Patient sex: M
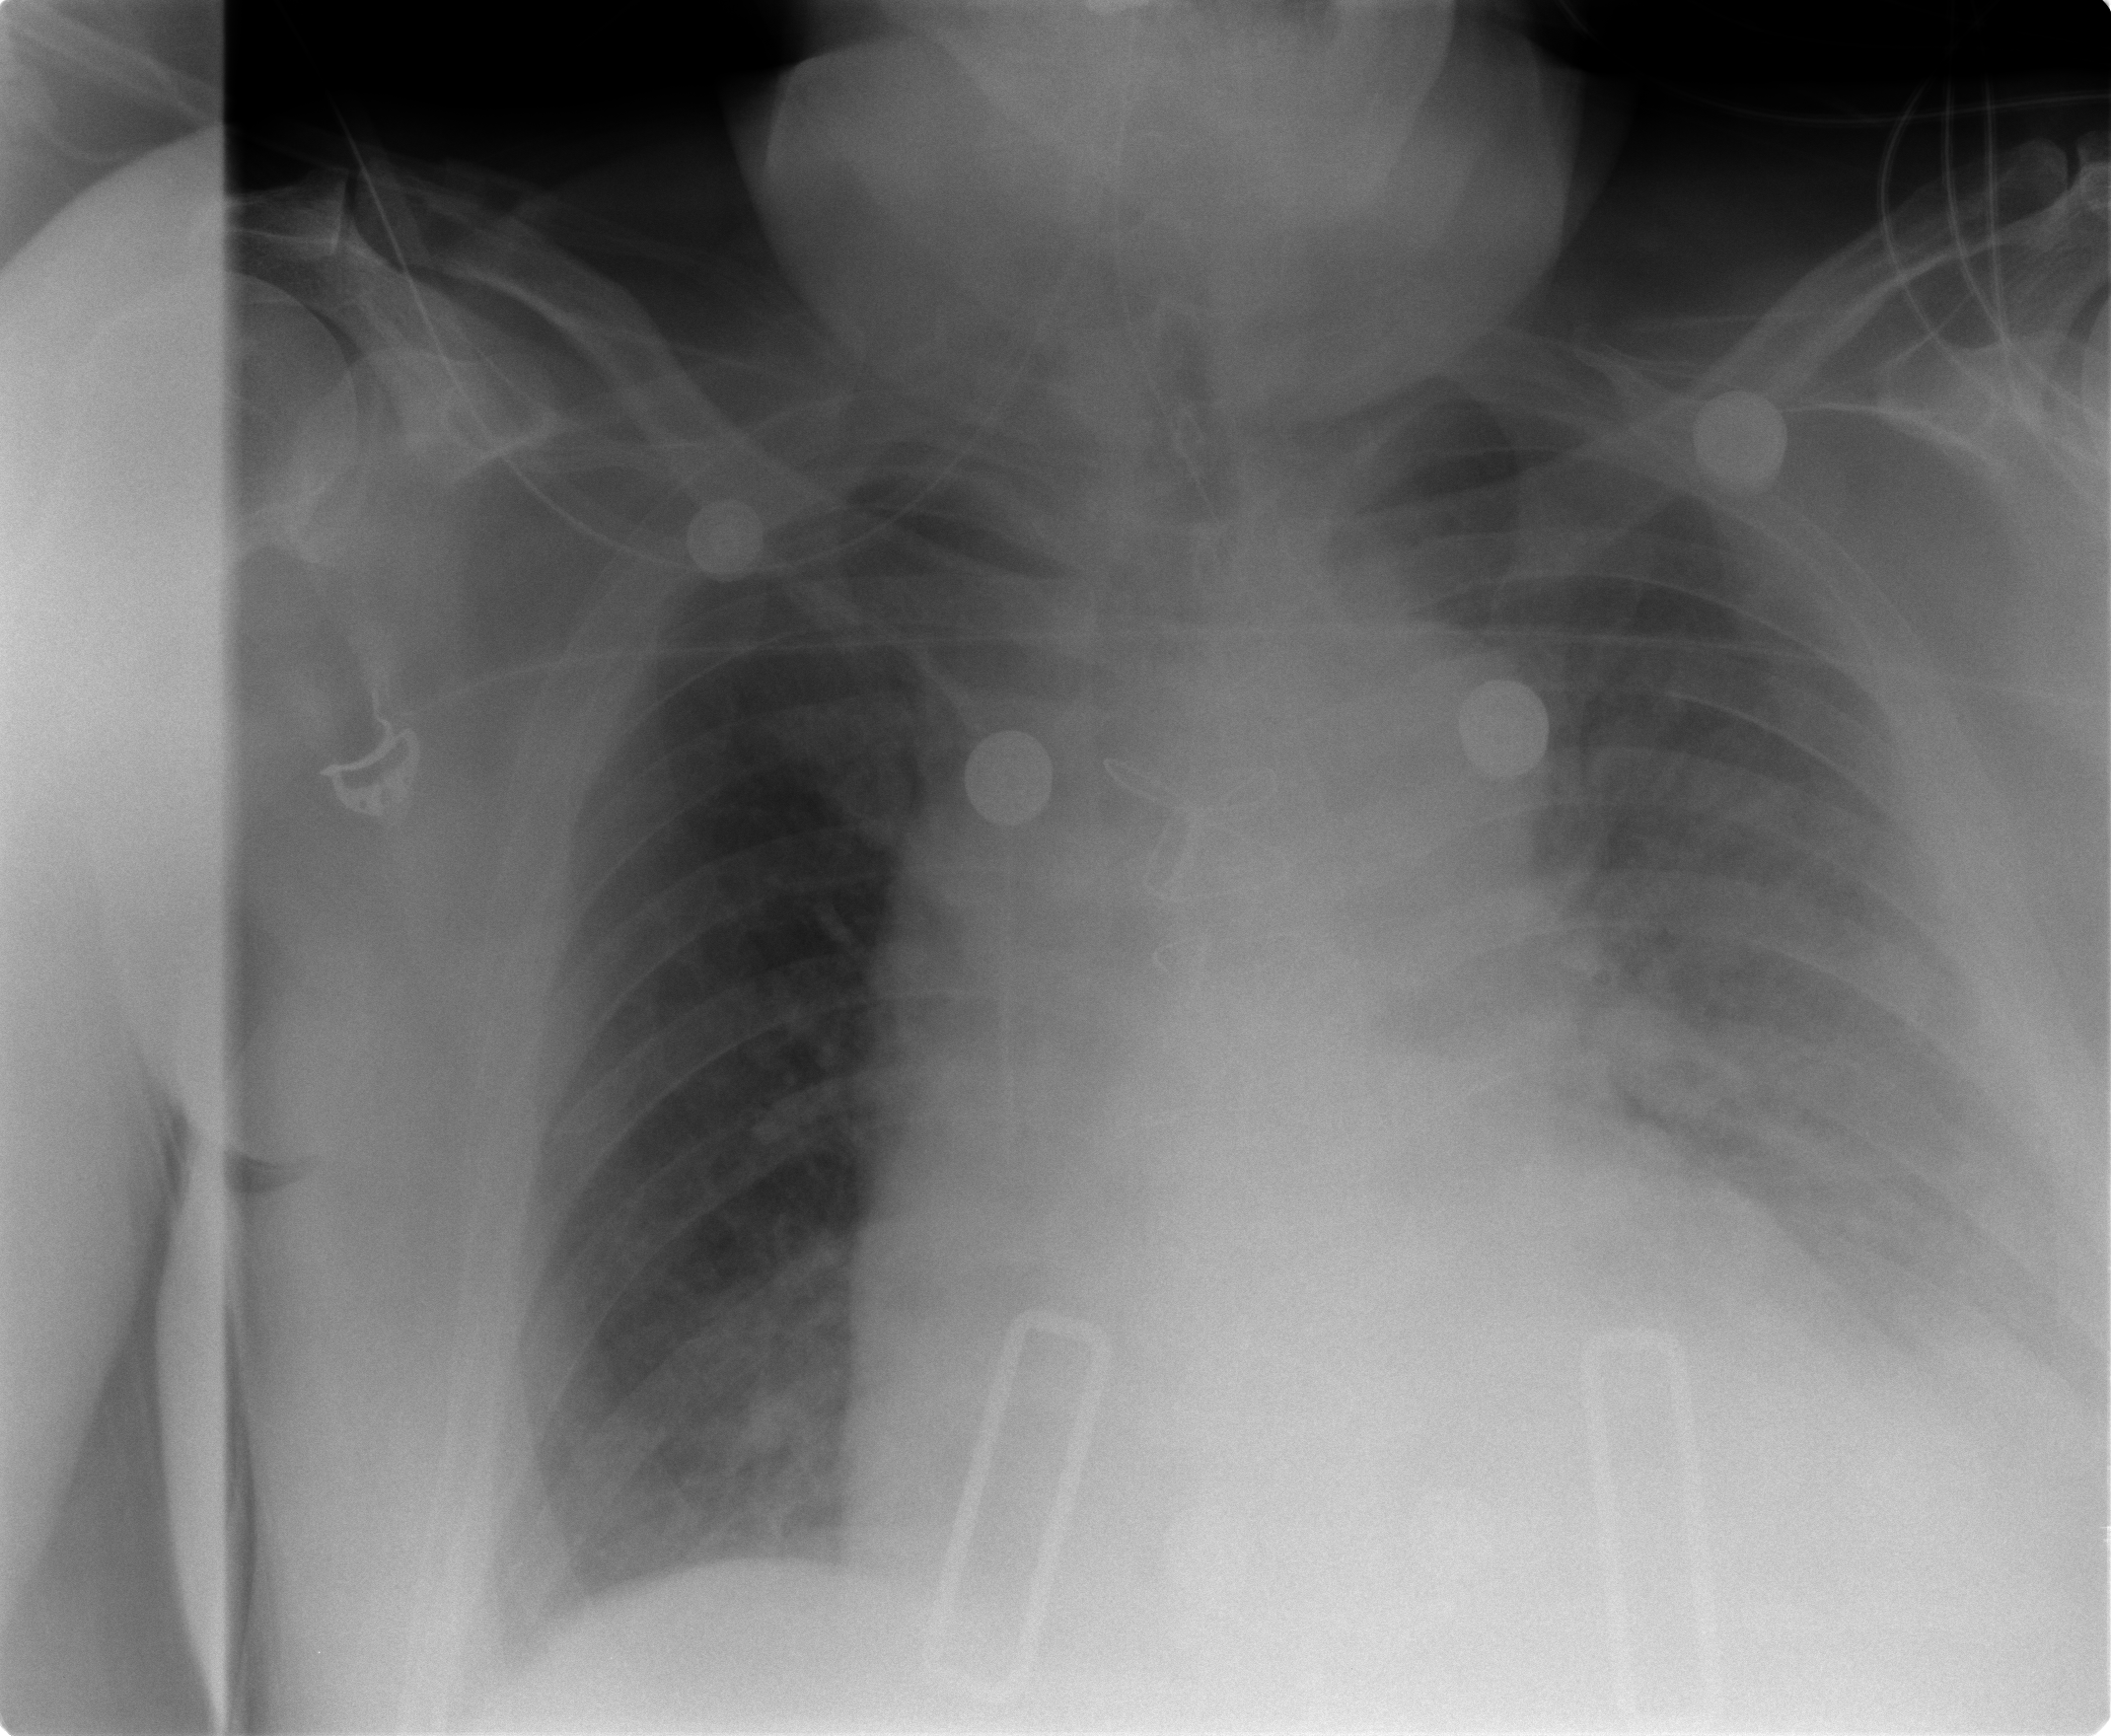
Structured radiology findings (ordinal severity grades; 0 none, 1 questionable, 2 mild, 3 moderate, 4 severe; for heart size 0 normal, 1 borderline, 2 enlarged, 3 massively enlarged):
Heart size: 2
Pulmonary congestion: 3
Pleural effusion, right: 0
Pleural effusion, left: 1
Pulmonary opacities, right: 1
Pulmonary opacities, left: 2
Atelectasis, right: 2
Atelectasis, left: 2